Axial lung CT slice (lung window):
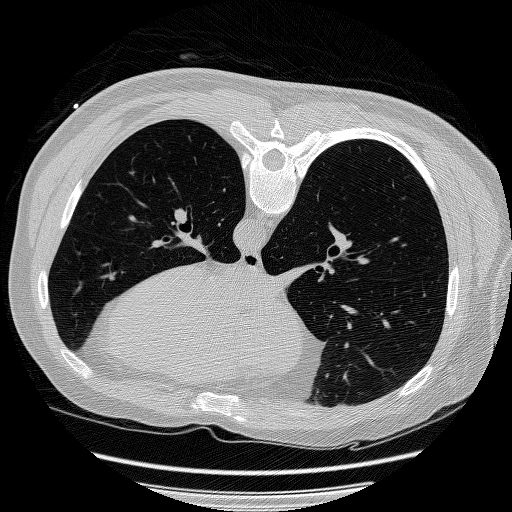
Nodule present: no